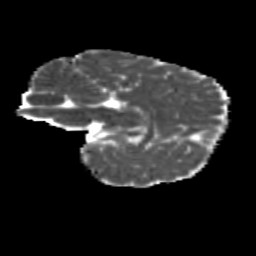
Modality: MD
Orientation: sagittal
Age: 9
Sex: male
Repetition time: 9.512 s
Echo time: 0.089 s